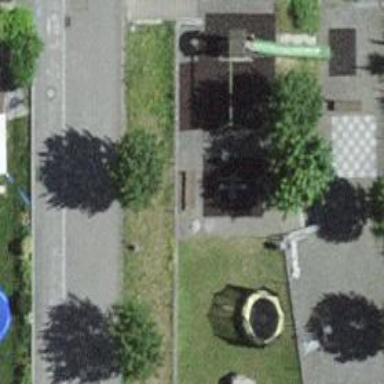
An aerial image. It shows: Picnic table located in leisure land area.